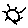
Label: sun